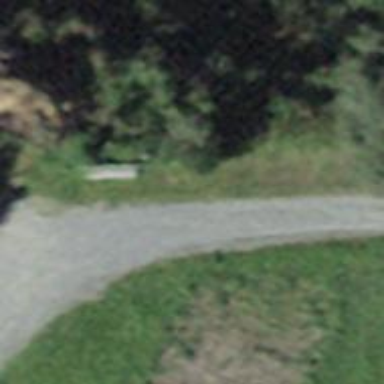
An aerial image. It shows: Bench for seating.